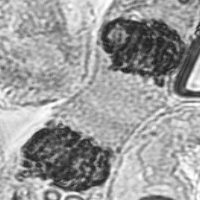
Label: telophase